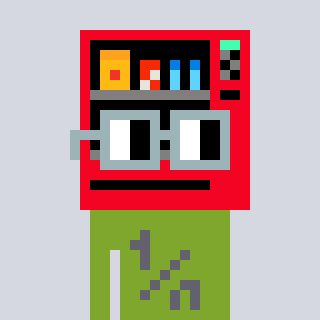
a pixel art character with square dark gray glasses, a vending machine-shaped head and a slimegreen-colored body on a cool background